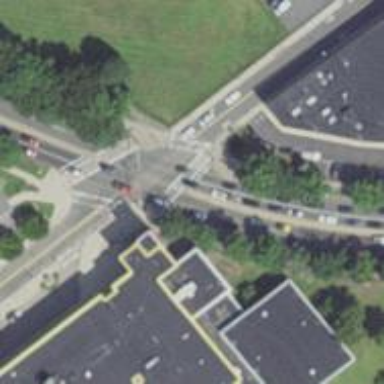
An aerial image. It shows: Marked crossing on the road.